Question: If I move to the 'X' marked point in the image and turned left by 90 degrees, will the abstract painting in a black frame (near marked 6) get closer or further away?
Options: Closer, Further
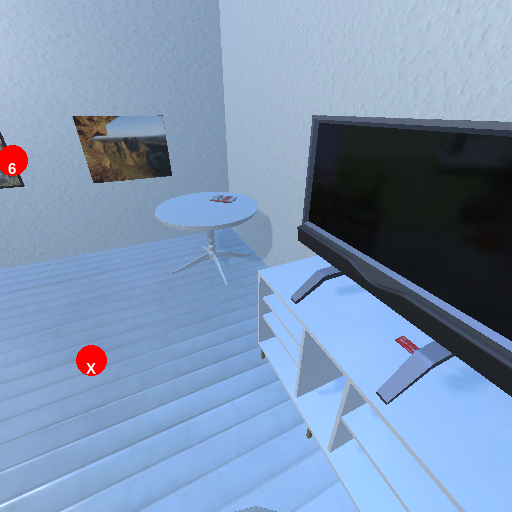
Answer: Closer